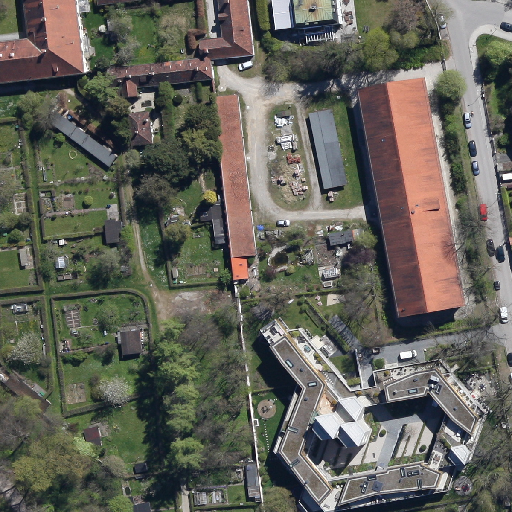
Referring expression: vehicle in the parking area